Question: There are many other similar questions to this one, but there is a lack of answers and they vary for each project.
I have this error
'Too many arguments to method call, expected 1, have 2?'
But on the previous arrays that I used this error did not occur? it could be a problem with the code but i am unsure? I have went through searching for other errors that may influence it, but have had no luck.
Below is my coding,
'''
#import "MenuViewController.h"
#import "ECSlidingViewController.h"
@interface MenuViewController ()
@property (strong, nonatomic) NSArray *menu;
@property (strong, nonatomic) NSArray *section1;
@property (strong, nonatomic) NSArray *section2;
@property (strong, nonatomic) NSArray *section3;
@end
@implementation MenuViewController
@synthesize menu, section1, section2, section3;
- (id)initWithStyle:(UITableViewStyle)style
{
self = [super initWithStyle:style];
if (self) {
// Custom initialization
}
return self;
}
- (void)viewDidLoad
{
[super viewDidLoad];
// Uncomment the following line to preserve selection between presentations.
// self.clearsSelectionOnViewWillAppear = NO;
// Uncomment the following line to display an Edit button in the navigation bar for this view controller.
// self.navigationItem.rightBarButtonItem = self.editButtonItem;
self.section1 = [NSArray arrayWithObjects:@"News Feed", @"Buy Shares", @"Sell Shares", nil];
self.section2 = [NSArray arrayWithObjects:@"Finances", @"Current Holdings", @"Trading History", nil];
***self.section3 = [NSArray arrayWithObject:@"Leaderboard", nil];***
self.menu = [NSArray arrayWithObjects:self.section1, self.section2, self.section3, nil];
[self.slidingViewController setAnchorRightRevealAmount:200.0f];
self.slidingViewController.underLeftWidthLayout = ECFullWidth;
}
- (void)didReceiveMemoryWarning
{
[super didReceiveMemoryWarning];
// Dispose of any resources that can be recreated.
}
#pragma mark - Table view data source
- (NSInteger)numberOfSectionsInTableView:(UITableView *)tableView
{
#warning Potentially incomplete method implementation.
// Return the number of sections.
return [self.menu count];
}
- (NSInteger)tableView:(UITableView *)tableView numberOfRowsInSection:(NSInteger)section
{
#warning Incomplete method implementation.
// Return the number of rows in the section.
if (section == 0) {
return [self.section1 count];
} else if (section == 1) {
return [self.section2 count];
} else if (section == 2) {
return [self.section3 count];
}
}
-(NSString *)tableView:(UITableView *)tableView titleForHeaderInSection:(NSInteger)section {
if (section == 0) {
return @"Stock Market";
} else if (section == 1) {
return @"Portfolio";
} else if (section == 2) {
return @"Options";
}
}
- (UITableViewCell *)tableView:(UITableView *)tableView cellForRowAtIndexPath:(NSIndexPath *)indexPath
{
NSString *cellIdentifier = @"Cell";
UITableViewCell *cell = [tableView dequeueReusableCellWithIdentifier:cellIdentifier];
if (cell == nil) {
cell = [[UITableViewCell alloc] initWithStyle:UITableViewCellStyleSubtitle reuseIdentifier:cellIdentifier];
}
if (indexPath.section == 0) {
cell.textLabel.text = [NSString stringWithFormat:@"%@", [self.section1 objectAtIndex:indexPath.row]];
} else if (indexPath.section == 1) {
cell.textLabel.text = [NSString stringWithFormat:@"%@", [self.section2 objectAtIndex:indexPath.row]];
} else if (indexPath.section == 2) {
cell.textLabel.text = [NSString stringWithFormat:@"%@", [self.section3 objectAtIndex:indexPath.row]];
}
return cell;
}
/*
// Override to support conditional editing of the table view.
- (BOOL)tableView:(UITableView *)tableView canEditRowAtIndexPath:(NSIndexPath *)indexPath
{
// Return NO if you do not want the specified item to be editable.
return YES;
}
*/
/*
// Override to support editing the table view.
- (void)tableView:(UITableView *)tableView commitEditingStyle:(UITableViewCellEditingStyle)editingStyle forRowAtIndexPath:(NSIndexPath *)indexPath
{
if (editingStyle == UITableViewCellEditingStyleDelete) {
// Delete the row from the data source
[tableView deleteRowsAtIndexPaths:@[indexPath] withRowAnimation:UITableViewRowAnimationFade];
}
else if (editingStyle == UITableViewCellEditingStyleInsert) {
// Create a new instance of the appropriate class, insert it into the array, and add a new row to the table view
}
}
*/
/*
// Override to support rearranging the table view.
- (void)tableView:(UITableView *)tableView moveRowAtIndexPath:(NSIndexPath *)fromIndexPath toIndexPath:(NSIndexPath *)toIndexPath
{
}
*/
/*
// Override to support conditional rearranging of the table view.
- (BOOL)tableView:(UITableView *)tableView canMoveRowAtIndexPath:(NSIndexPath *)indexPath
{
// Return NO if you do not want the item to be re-orderable.
return YES;
}
*/
#pragma mark - Table view delegate
- (void)tableView:(UITableView *)tableView didSelectRowAtIndexPath:(NSIndexPath *)indexPath
{
// Navigation logic may go here. Create and push another view controller.
/*
<#DetailViewController#> *detailViewController = [[<#DetailViewController#> alloc] initWithNibName:@"<#Nib name#>" bundle:nil];
// ...
// Pass the selected object to the new view controller.
[self.navigationController pushViewController:detailViewController animated:YES];
*/
UIViewController *newTopViewController;
if (indexPath.section == 0) {
NSString *identifier = [NSString stringWithFormat:@"%@", [self.section1 objectAtIndex:indexPath.row]];
newTopViewController = [self.storyboard instantiateViewControllerWithIdentifier:identifier];
} else if (indexPath.section == 1) {
NSString *identifier = [NSString stringWithFormat:@"%@", [self.section2 objectAtIndex:indexPath.row]];
newTopViewController = [self.storyboard instantiateViewControllerWithIdentifier:identifier];
} else if (indexPath.section == 2) {
NSString *identifier = [NSString stringWithFormat:@"%@", [self.section3 objectAtIndex:indexPath.row]];
newTopViewController = [self.storyboard instantiateViewControllerWithIdentifier:identifier];
}
[self.slidingViewController anchorTopViewOffScreenTo:ECRight animations:nil onComplete:^{
CGRect frame = self.slidingViewController.topViewController.view.frame;
self.slidingViewController.topViewController = newTopViewController;
self.slidingViewController.topViewController.view.frame = frame;
[self.slidingViewController resetTopView];
}];
}
@end
'''
Any help would be much appreciated. Thanks. The error appears where i have placed '***'

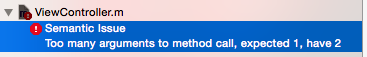
Answer: It would have been nice if you had indicated which line was causing problems, but I think I found it anyway:
'''
[NSArray arrayWithObject:@"Leaderboard", nil];
'''
'arrayWithObject' only expects an object, not a comma-separated array of objects. Use the following instead:
'''
[NSArray arrayWithObject: @"Leaderboard"];
'''
Or, to be more consistent with the surrounding code, use
'''
[NSArray arrayWithObjects: @"Leaderboard", nil];
'''